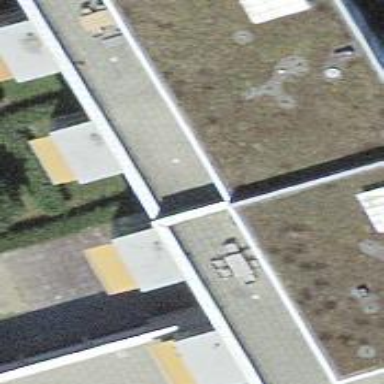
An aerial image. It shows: Building with apartments and flat roof.